Question: Well i have 2 divs that i want to be side by side and aligned in the center of the page?
HTML:
'''
<div id="box"></div>
<div id="box"></div>
'''
CSS:
'''
#box
{
width: 450px;
color: #ffffff;
height: 500px;
text-align: center;
padding-top: 15px;
-webkit-box-shadow: 0px 0px 8px 0px #000000;
-moz-box-shadow: 0px 0px 8px 0px #000000;
box-shadow: 0px 0px 8px 0px #000000;
background-color:#666;
border-radius:15px;
float:left;
margin-right:15px;}
'''
This is what it looks like right now:

(I cant post photo's because i dont have 10 rep sorry!) but i want them to be under and aligned to the nav bar. Thank you.
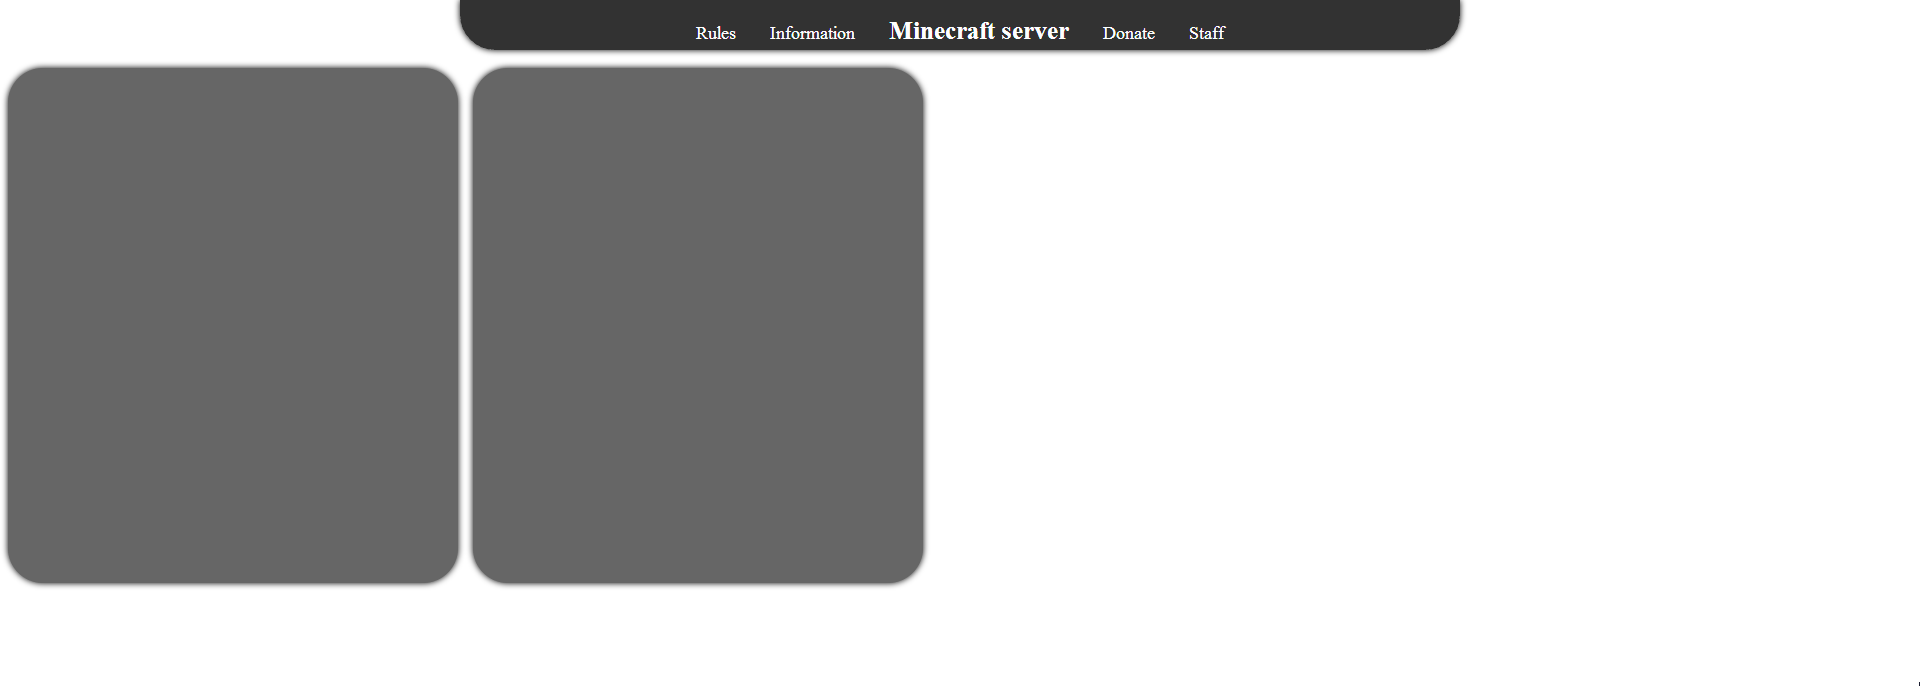
Answer: Create a wrapper around those div like
'''
<div id="wrapper">
<div class="box"></div>
<div class="box"></div>
</div>
'''
Then with css
'''
#wrapper {
text-align: center;
width: ??; //add yours
height: ??; //add yours
}
'''
'id' should be unique
Updates:
'''
.box {
width: 450px;
color: #ffffff;
height: 500px;
display: inline-block;
-webkit-box-shadow: 0px 0px 8px 0px #000000;
-moz-box-shadow: 0px 0px 8px 0px #000000;
box-shadow: 0px 0px 8px 0px #000000;
background-color:#666;
border-radius:15px;
}
#wrapper{
text-align: center;
}
'''
<URL>